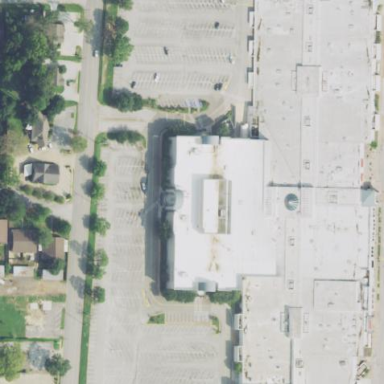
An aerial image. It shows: Mall building.